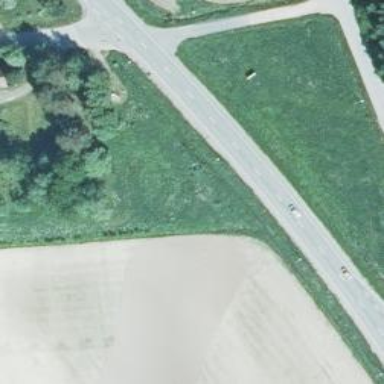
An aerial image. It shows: Asphalt road classified as primary highway.